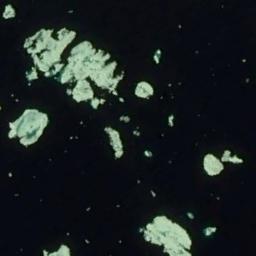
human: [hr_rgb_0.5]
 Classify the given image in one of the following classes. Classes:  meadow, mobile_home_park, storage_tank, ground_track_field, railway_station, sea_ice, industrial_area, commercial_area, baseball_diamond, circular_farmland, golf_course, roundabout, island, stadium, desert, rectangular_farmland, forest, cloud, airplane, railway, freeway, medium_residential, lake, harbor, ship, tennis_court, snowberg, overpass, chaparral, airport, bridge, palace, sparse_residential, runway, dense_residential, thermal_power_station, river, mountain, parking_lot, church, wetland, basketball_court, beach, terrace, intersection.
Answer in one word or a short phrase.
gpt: sea_ice